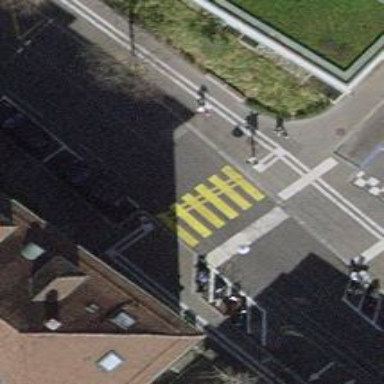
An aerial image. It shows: Road crossing with traffic signals.